Field crop: tomato
Growth stage: 2
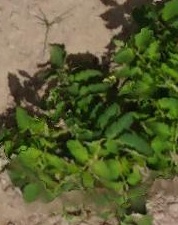
Species: tomato